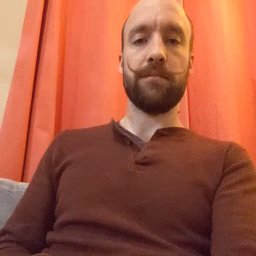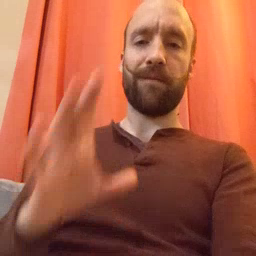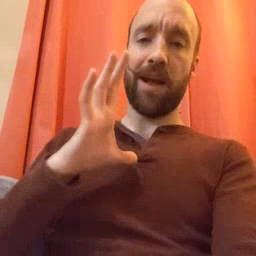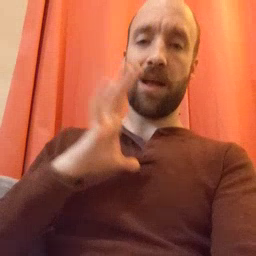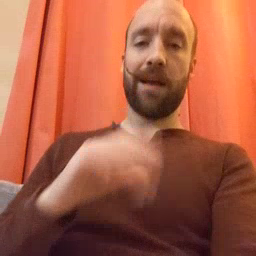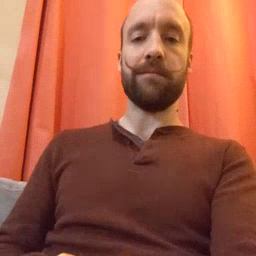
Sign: fine